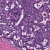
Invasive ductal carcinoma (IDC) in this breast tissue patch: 1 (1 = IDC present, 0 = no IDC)